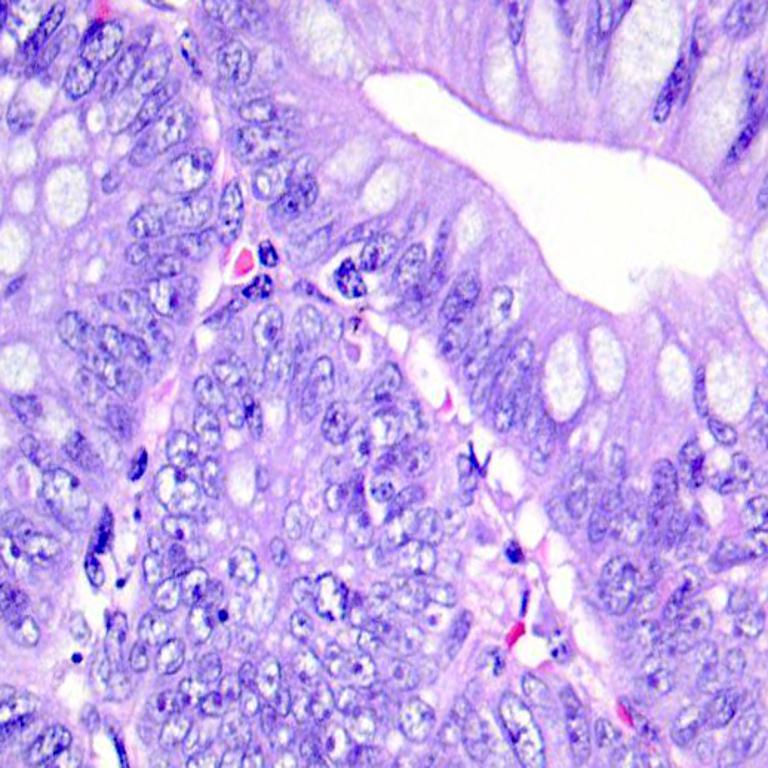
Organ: colon
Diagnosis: adenocarcinomas